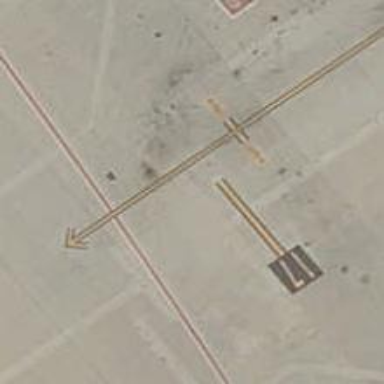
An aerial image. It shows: Airport parking position.